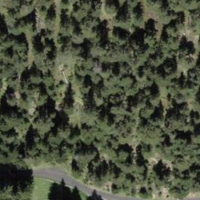
EUNIS habitat code: 43
Species observed at this site:
Dactylorhiza sambucina